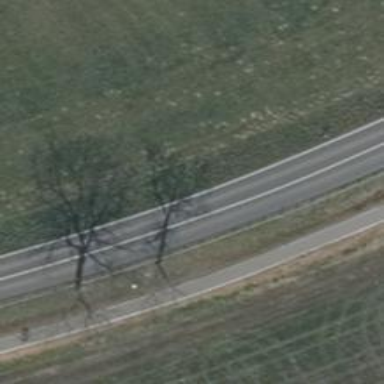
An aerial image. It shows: Primary road with asphalt surface.